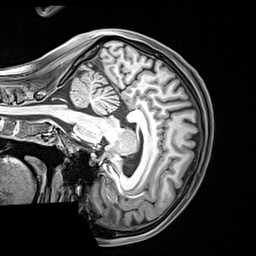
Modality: T1w
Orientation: sagittal
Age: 26
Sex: female
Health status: healthy
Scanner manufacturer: siemens
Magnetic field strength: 3 T
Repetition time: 2.4 s
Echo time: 0.00217 s